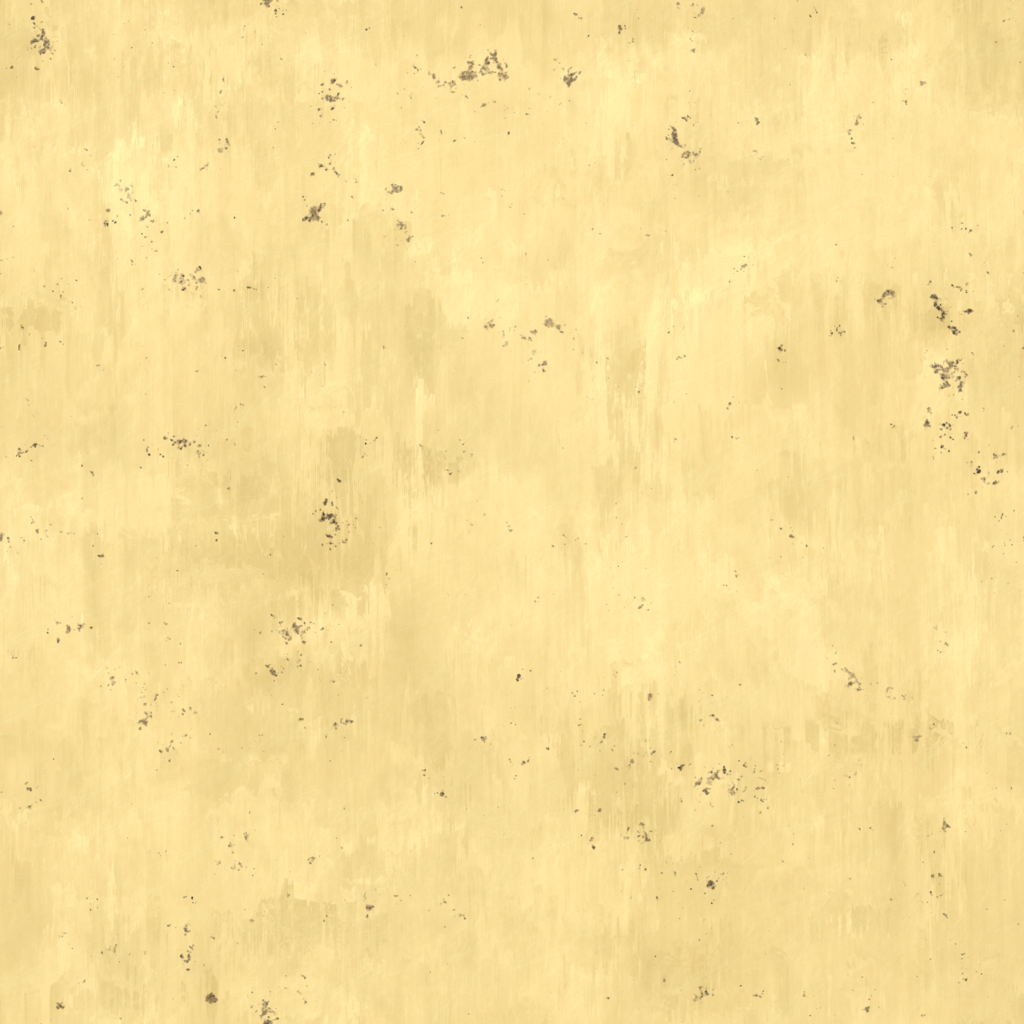
Texture map type: Color